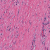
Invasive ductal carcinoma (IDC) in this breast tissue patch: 1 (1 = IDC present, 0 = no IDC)